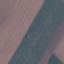
Label: AnnualCrop